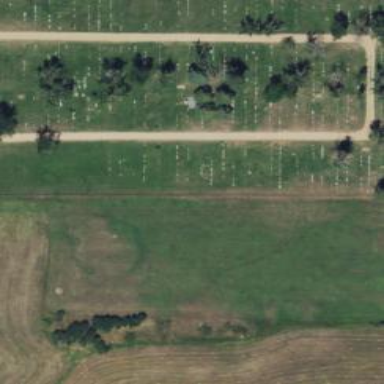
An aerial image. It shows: Historic tomb with tombstone.